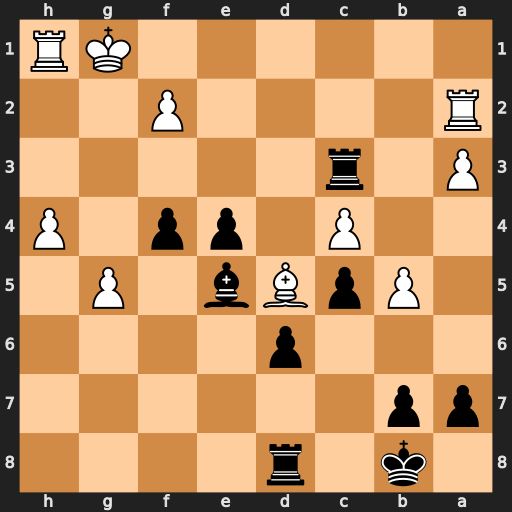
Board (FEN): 1k1r4/pp6/3p4/1PpBb1P1/2P1pp1P/P1r5/R4P2/6KR
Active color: b
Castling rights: -
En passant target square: -
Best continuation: Rc1+ Kg2 f3+ Kh3 Rxh1+